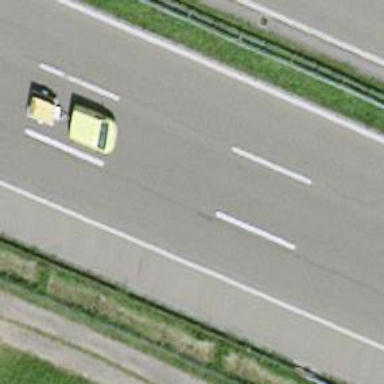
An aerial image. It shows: Asphalt motorway.